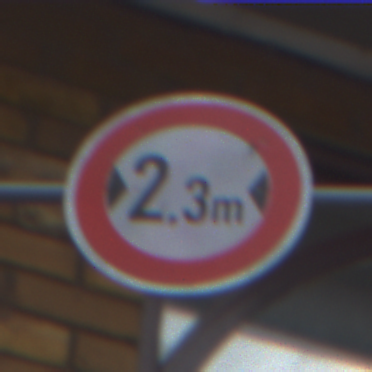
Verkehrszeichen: TatsaechlicheBreite2Komma3
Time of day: MorningAfternoon
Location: Outdoor (Urban)
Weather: Overcast
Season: NotSpecified
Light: Natural